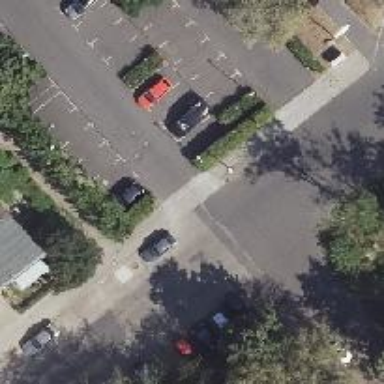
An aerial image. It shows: Residential road with concrete plates as the surface. There are parking lanes on both the right and left sides of the road.